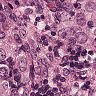
Metastatic tissue present: yes